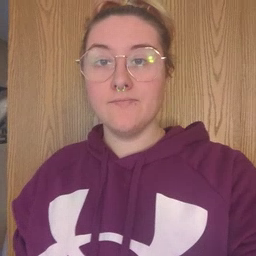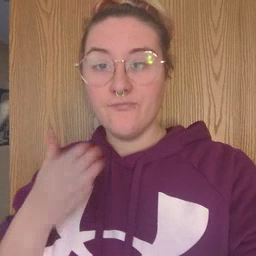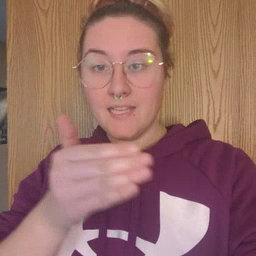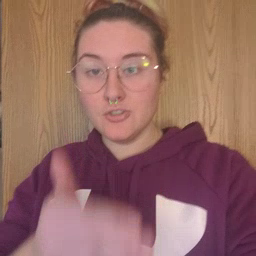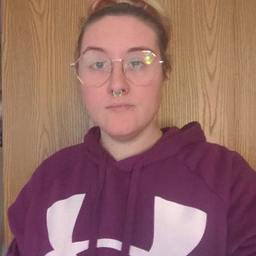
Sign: fish